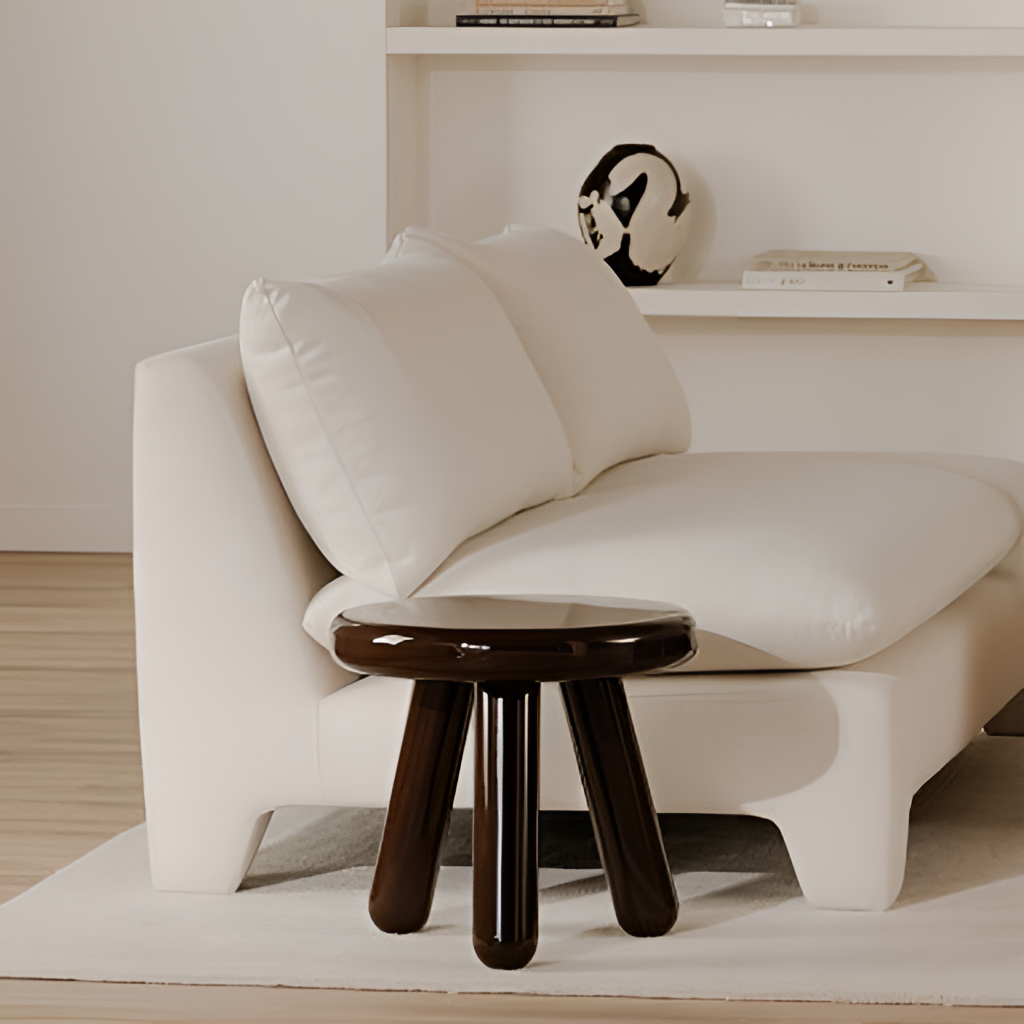
fabric sofa, living room, paint wallpaper, with solid pattern, minimalist, light wood flooring, with plank pattern